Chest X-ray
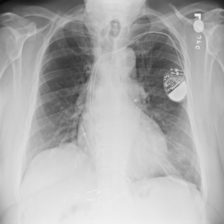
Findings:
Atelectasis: negative
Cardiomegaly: negative
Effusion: negative
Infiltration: negative
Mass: negative
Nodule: positive
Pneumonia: negative
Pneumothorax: negative
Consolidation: positive
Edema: negative
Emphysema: negative
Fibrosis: positive
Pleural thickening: negative
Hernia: negative